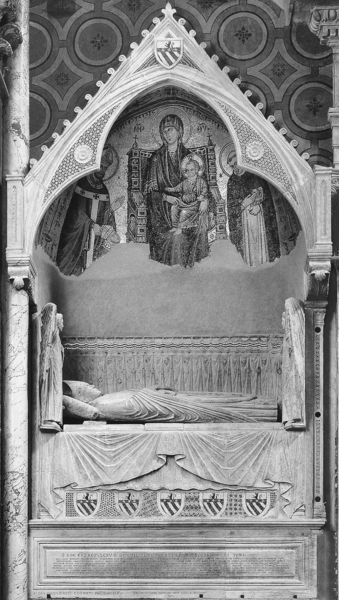
Titel: Grabmal des Bischofs Guglielmus Duranduns (Guillaume Durant)
Künstler: Giovanni di Cosma
Standort: Rom, S. Maria sopra Minerva (EU - I - Latium)
Schlagwörter: säulen, muster, vorhang, engel, bischof, nische, wappen, sarg, grab, jesus, mönch, maria